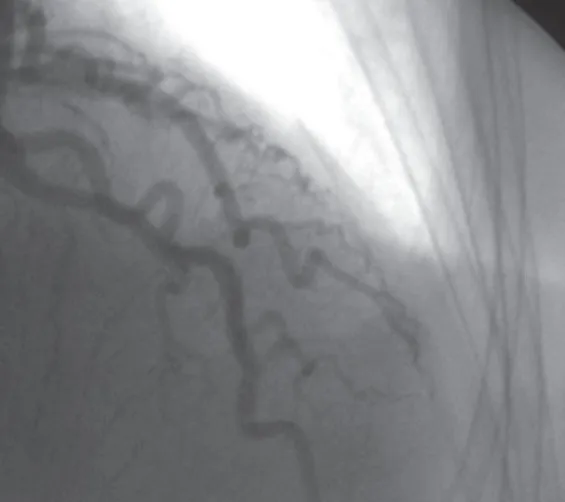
Coronary angiography with normal coronary angiographic findings.
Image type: radiology (x_ray)